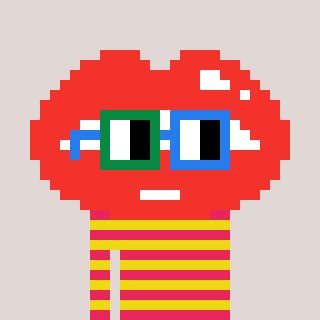
a pixel art character with square green and blue glasses, a lips-shaped head and a yellow-colored body on a warm background